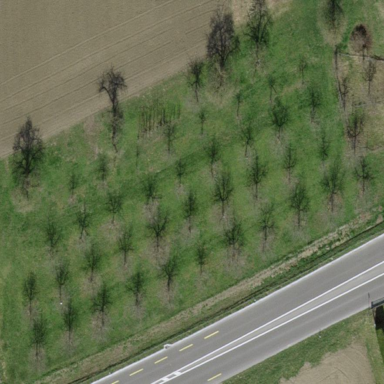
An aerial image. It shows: Orchard.